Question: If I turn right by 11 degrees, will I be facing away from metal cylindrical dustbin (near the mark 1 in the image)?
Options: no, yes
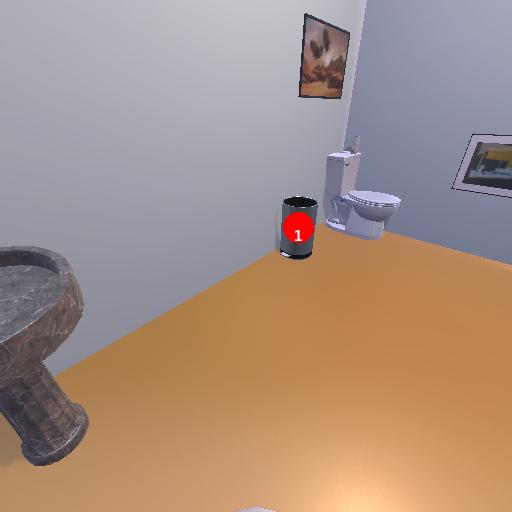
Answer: no